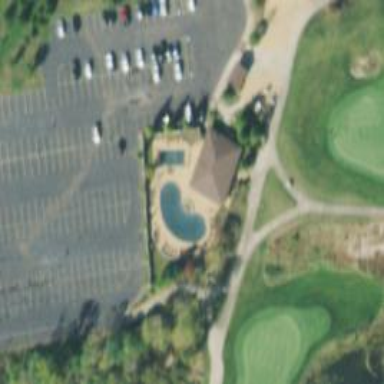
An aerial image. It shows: Pathway for golfing.